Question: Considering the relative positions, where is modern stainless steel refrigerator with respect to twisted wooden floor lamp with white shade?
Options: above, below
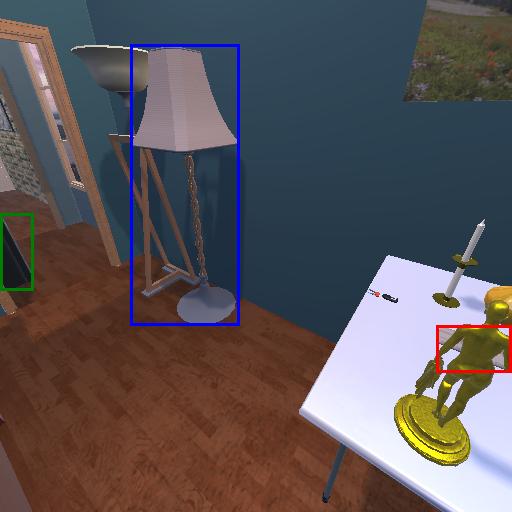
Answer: above